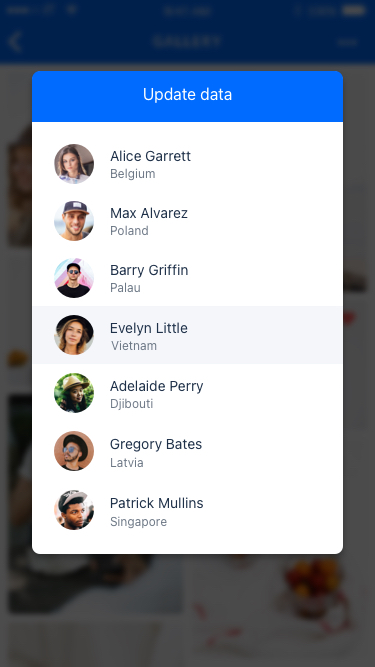
Text in this UI design:
Update data
Full name
Singapore
Patrick Mullins
Latvia
Gregory Bates
Djibouti
Adelaide Perry
Vietnam
Evelyn Little
Palau
Barry Griffin
Poland
Max Alvarez
Belgium
Alice Garrett